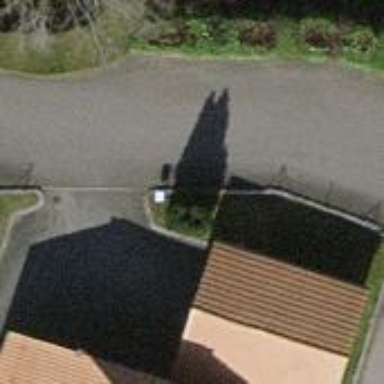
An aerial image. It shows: Garage.